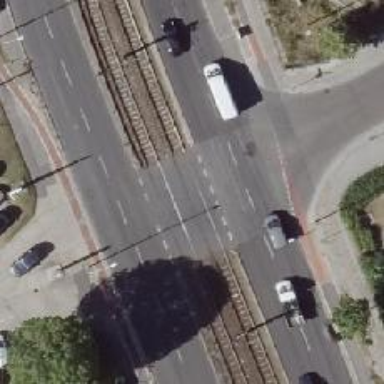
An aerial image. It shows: Tram level crossing on the railway.